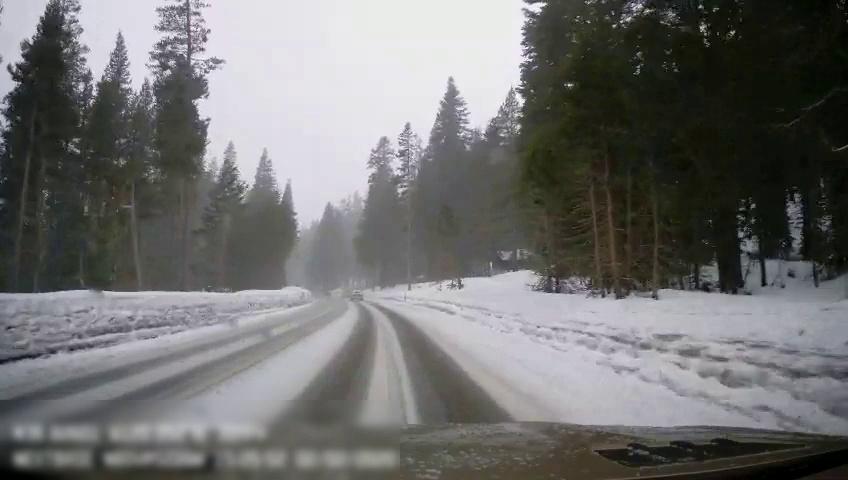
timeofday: Day
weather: Snowy
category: Drivable Space